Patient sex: M
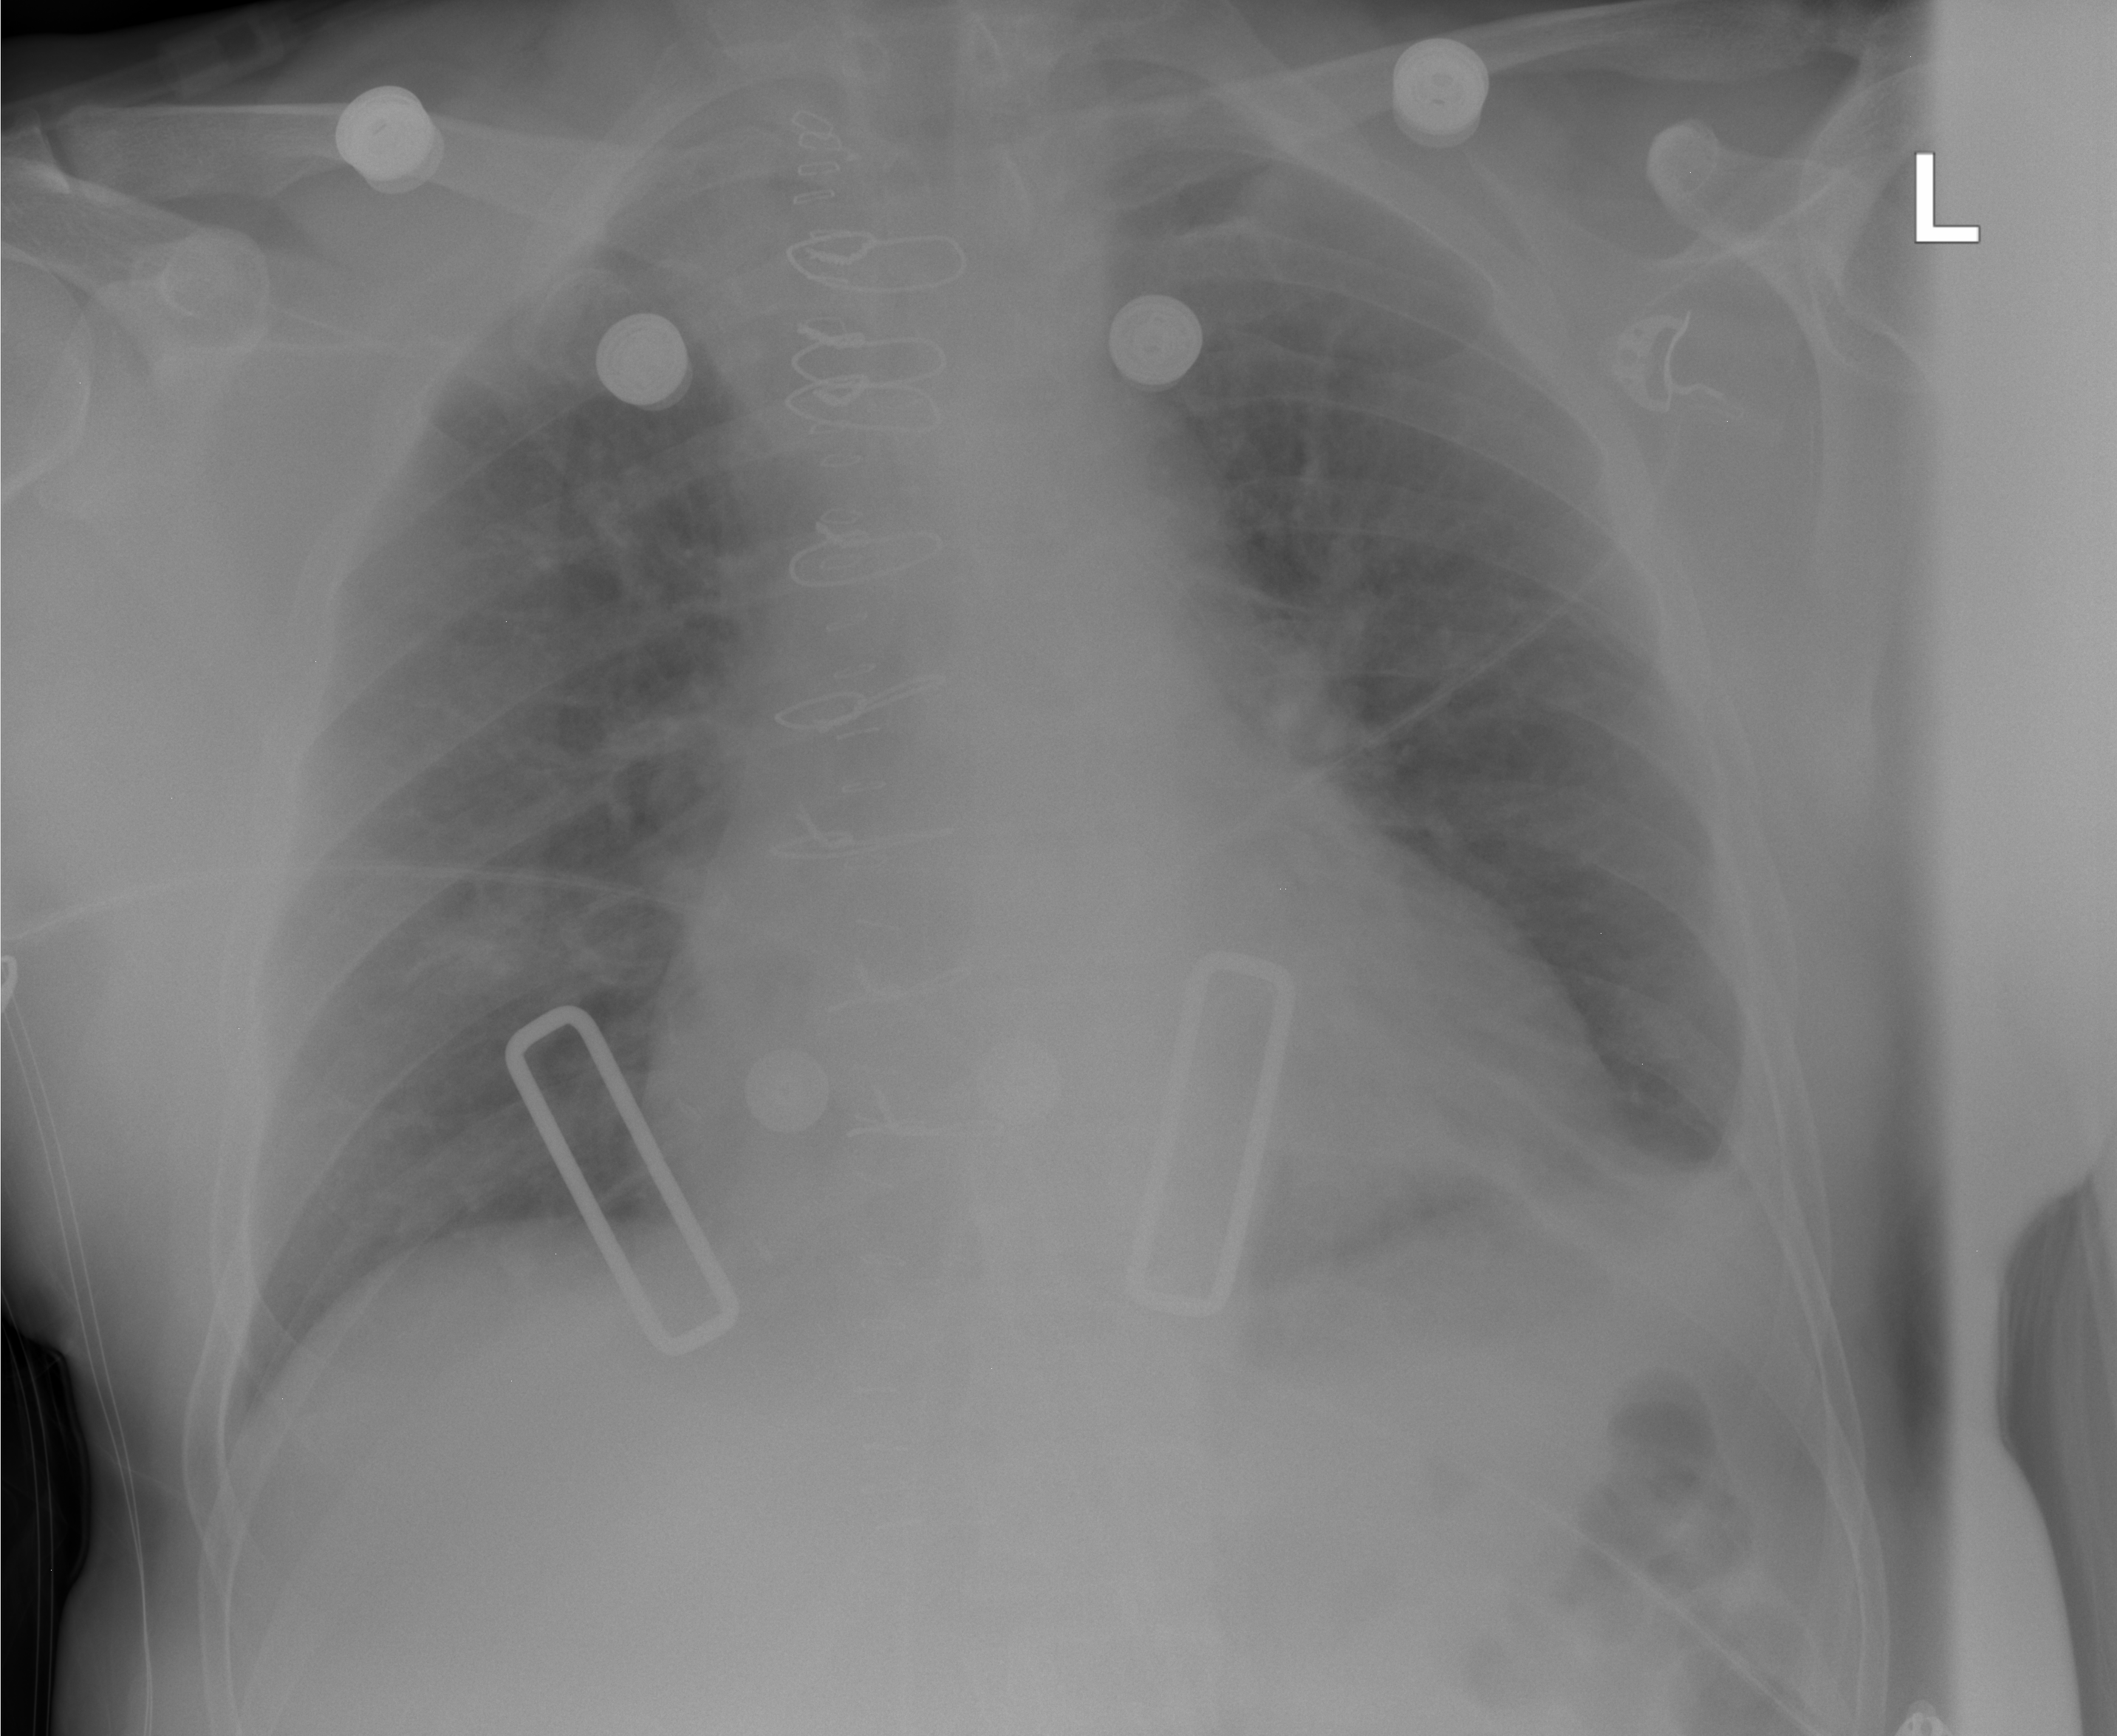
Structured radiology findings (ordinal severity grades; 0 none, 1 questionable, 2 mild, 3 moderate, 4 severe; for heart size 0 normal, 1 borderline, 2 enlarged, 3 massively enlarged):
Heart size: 1
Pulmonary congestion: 0
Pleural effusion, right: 0
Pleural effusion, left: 2
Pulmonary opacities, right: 0
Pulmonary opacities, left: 0
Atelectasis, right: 2
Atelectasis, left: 0